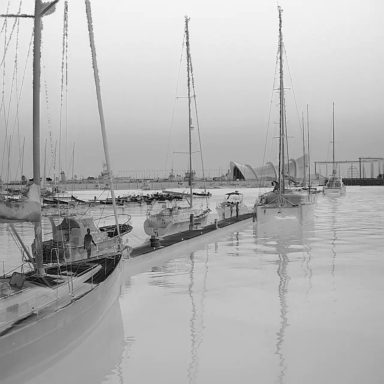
There are eight objects shown in the infrared image, including three canoes, and five sailboats.